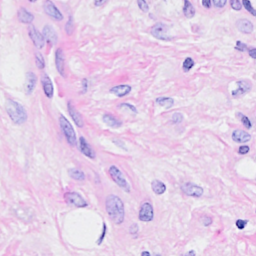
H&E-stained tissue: Breast